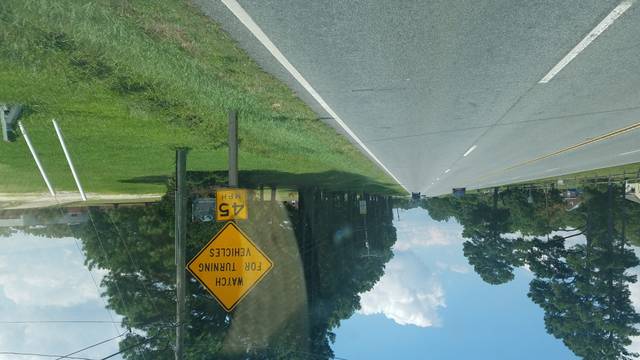
Region: United States
Coordinates: 36.787, -76.646